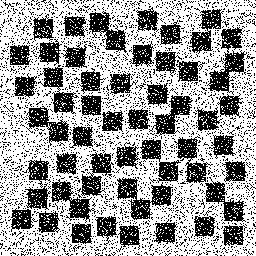
Squares: 60
Triangles: 0
Stars: 0
Total shapes: 60